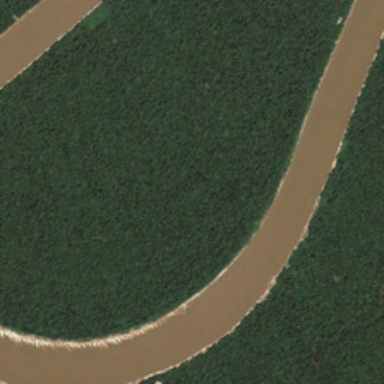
This is a road and a lawn .